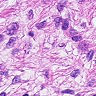
Metastatic tissue present: yes